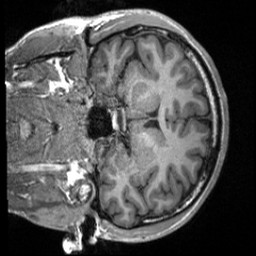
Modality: T1w
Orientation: coronal
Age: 27
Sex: male
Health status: healthy
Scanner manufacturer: siemens
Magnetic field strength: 3 T
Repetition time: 2 s
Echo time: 0.00232 s